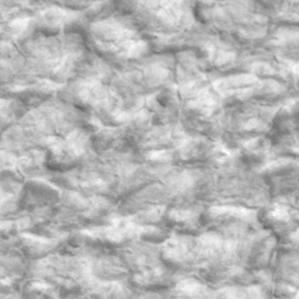
Label: non_frost